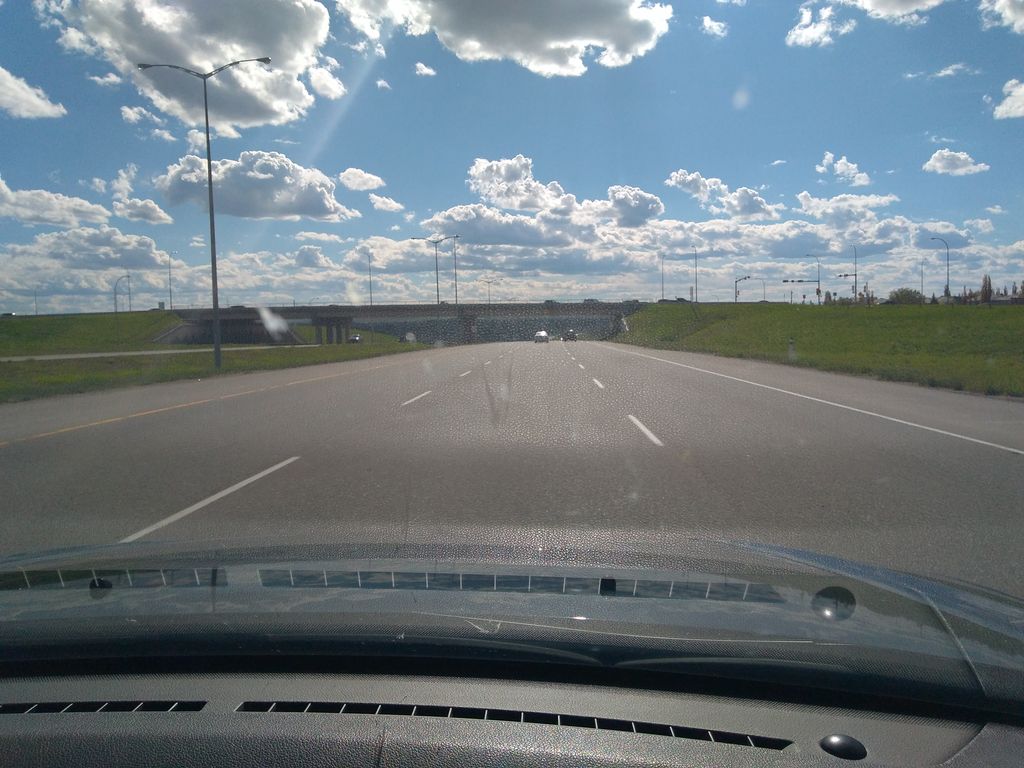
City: calgary